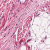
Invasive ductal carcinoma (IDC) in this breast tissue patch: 0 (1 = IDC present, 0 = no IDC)